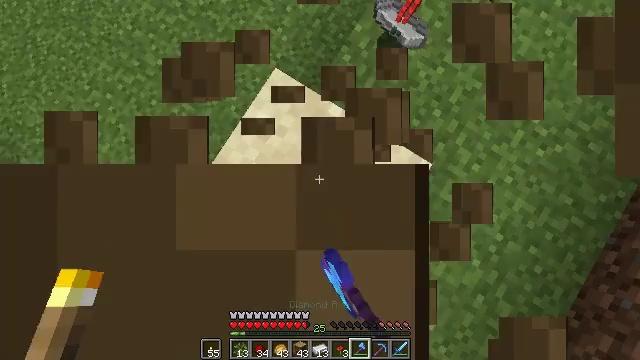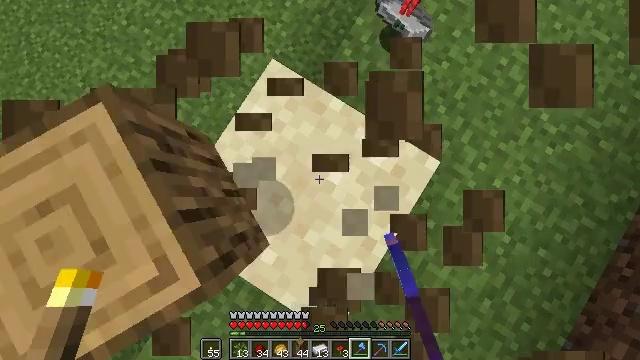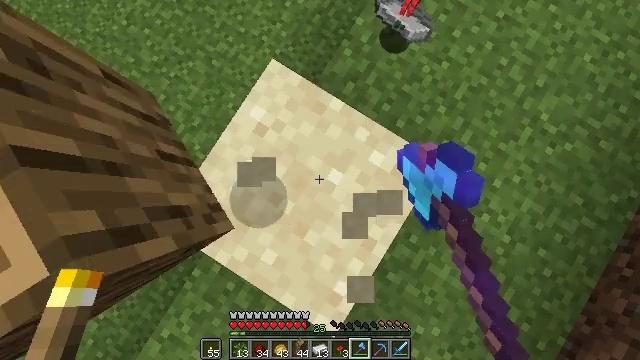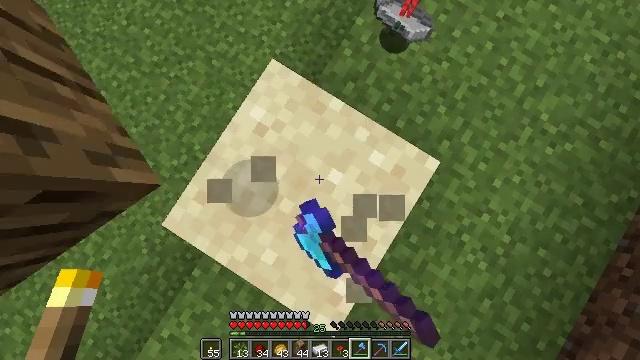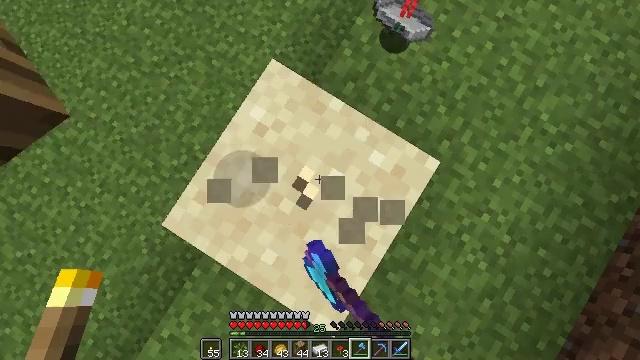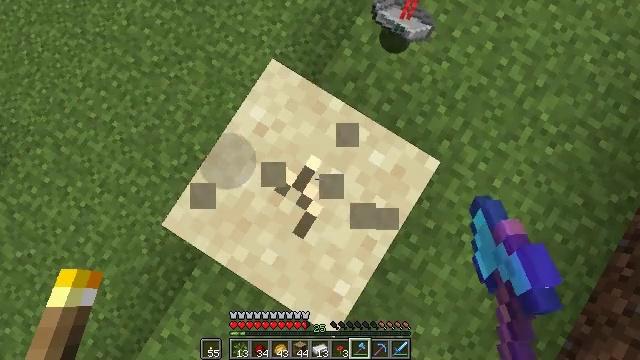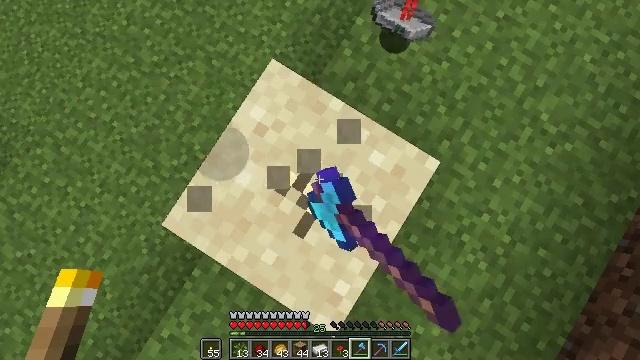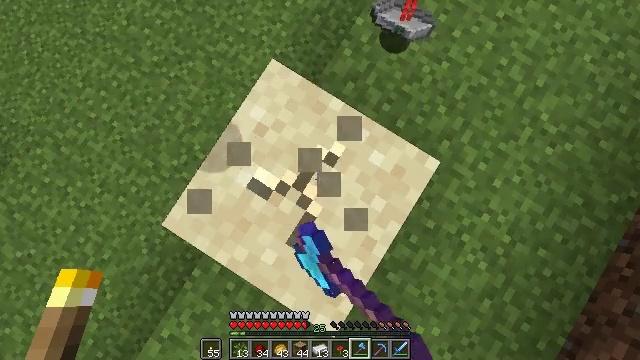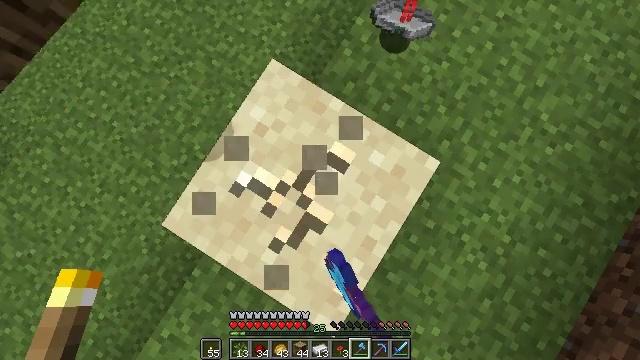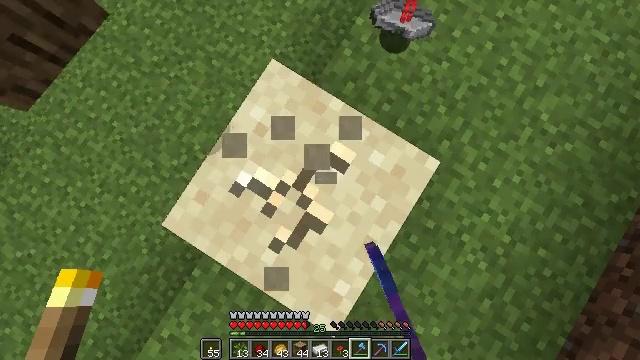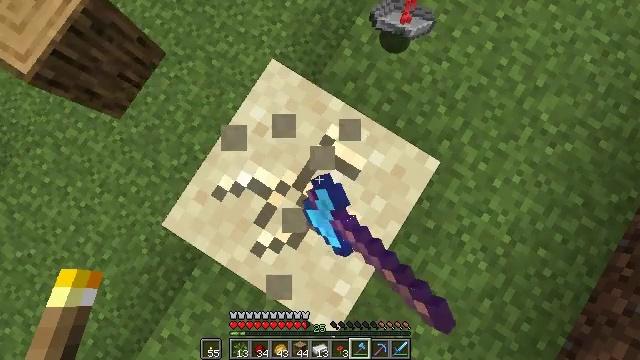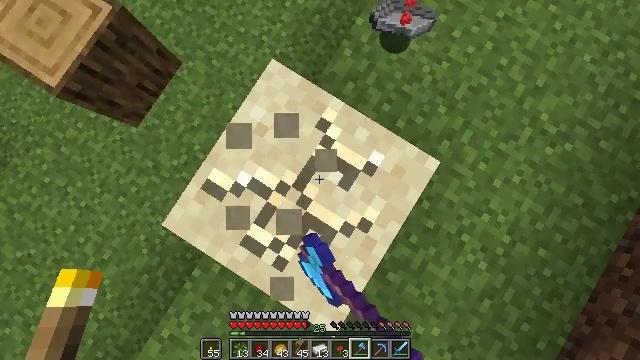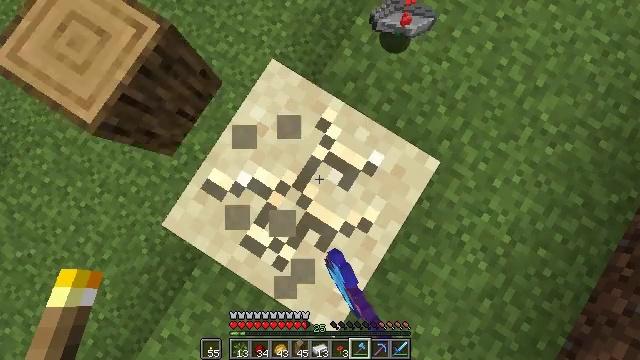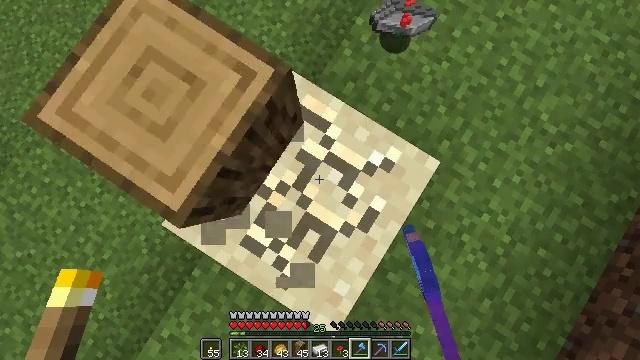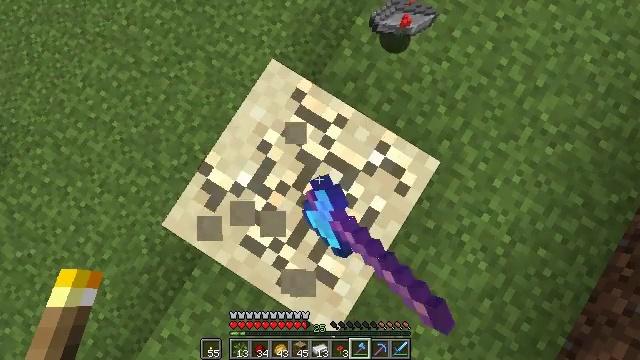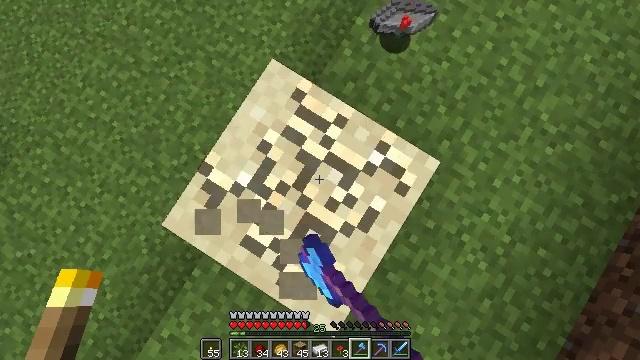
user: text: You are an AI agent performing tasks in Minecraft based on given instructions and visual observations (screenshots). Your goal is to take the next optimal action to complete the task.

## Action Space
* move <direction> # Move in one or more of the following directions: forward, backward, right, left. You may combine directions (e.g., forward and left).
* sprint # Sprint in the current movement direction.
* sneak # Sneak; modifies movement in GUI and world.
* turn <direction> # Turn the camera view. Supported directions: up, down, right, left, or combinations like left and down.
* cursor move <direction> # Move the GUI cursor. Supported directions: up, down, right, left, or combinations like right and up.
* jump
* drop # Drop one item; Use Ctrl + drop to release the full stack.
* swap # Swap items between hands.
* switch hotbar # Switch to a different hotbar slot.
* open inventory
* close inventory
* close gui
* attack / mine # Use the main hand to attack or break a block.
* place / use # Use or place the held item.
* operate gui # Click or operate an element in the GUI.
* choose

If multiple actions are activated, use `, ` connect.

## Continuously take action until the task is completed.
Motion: motion action
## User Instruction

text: Mine sand by the water.
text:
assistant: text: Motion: sneak, attack / mine
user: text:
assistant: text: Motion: sneak, attack / mine
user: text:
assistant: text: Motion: sneak, attack / mine
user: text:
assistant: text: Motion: sneak, attack / mine
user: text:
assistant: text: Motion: sneak, attack / mine
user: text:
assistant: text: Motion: sneak, attack / mine
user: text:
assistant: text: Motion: sneak, attack / mine
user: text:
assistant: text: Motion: sneak, attack / mine
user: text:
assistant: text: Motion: sneak, attack / mine
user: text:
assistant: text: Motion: sneak, attack / mine
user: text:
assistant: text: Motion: sneak, attack / mine
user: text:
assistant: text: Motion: sneak, attack / mine
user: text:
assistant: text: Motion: sneak, attack / mine
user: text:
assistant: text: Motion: sneak, attack / mine
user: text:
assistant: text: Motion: sneak, attack / mine
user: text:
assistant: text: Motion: sneak, attack / mine
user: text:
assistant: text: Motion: sneak, attack / mine
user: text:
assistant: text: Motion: sneak, attack / mine
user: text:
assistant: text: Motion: sneak, attack / mine
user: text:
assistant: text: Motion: sneak, attack / mine
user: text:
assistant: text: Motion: sneak, attack / mine
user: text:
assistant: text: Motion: sneak, attack / mine